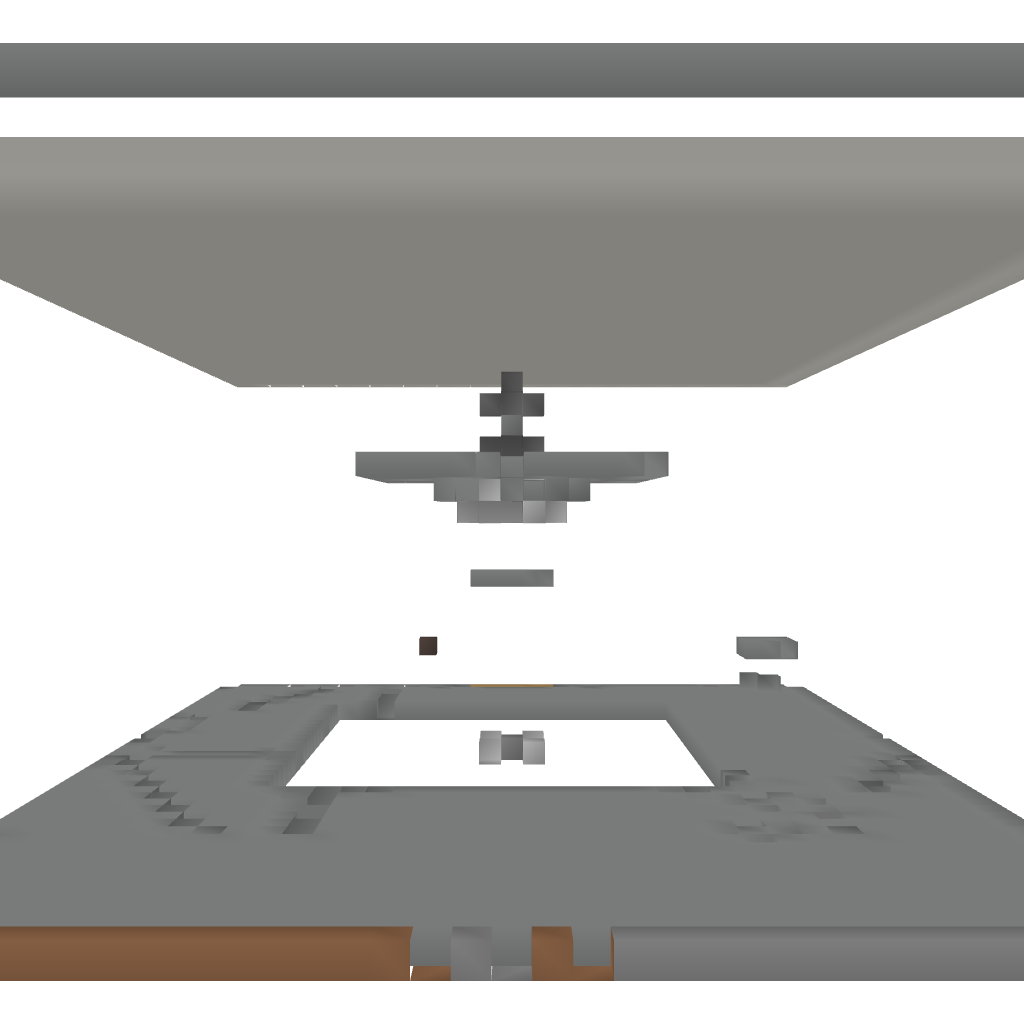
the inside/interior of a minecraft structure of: Basic PvP Arena